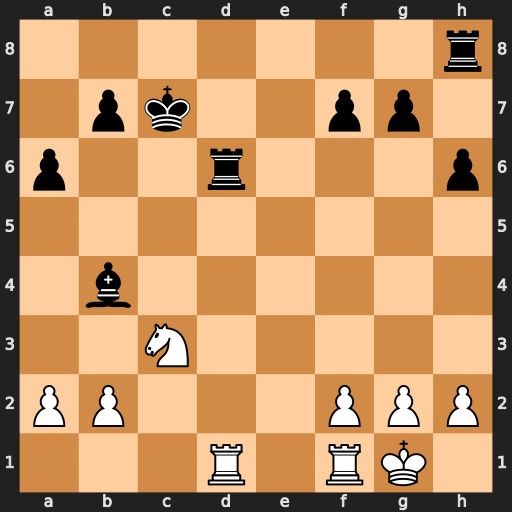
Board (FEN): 7r/1pk2pp1/p2r3p/8/1b6/2N5/PP3PPP/3R1RK1
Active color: w
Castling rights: -
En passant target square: -
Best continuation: Nd5+ Rxd5 Rxd5